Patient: sex F, age 78
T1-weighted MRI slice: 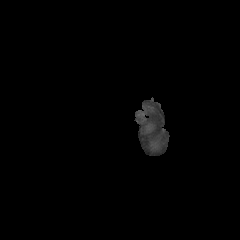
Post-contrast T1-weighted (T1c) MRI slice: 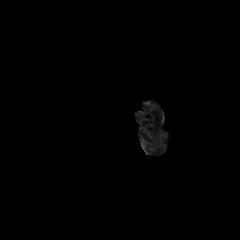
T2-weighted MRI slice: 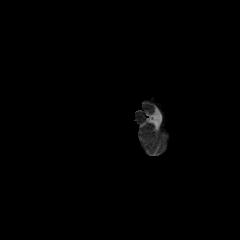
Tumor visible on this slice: no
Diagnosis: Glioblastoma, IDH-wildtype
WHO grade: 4